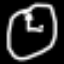
Label: clock